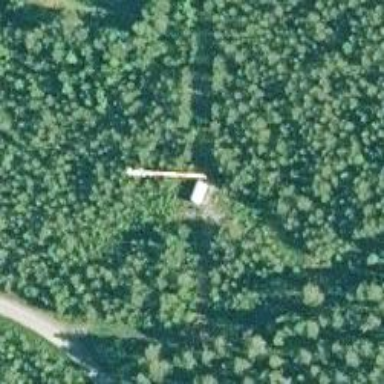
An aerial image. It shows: Man-made mast used for communication purposes.